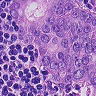
Metastatic tissue present: yes